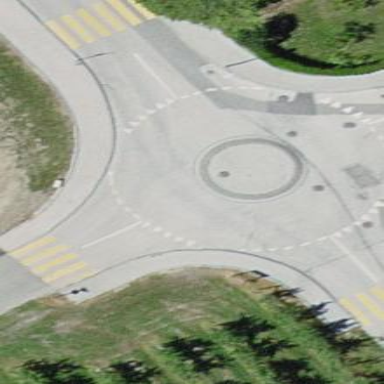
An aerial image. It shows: Residential road with roundabout.